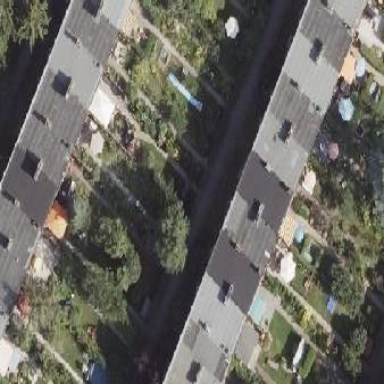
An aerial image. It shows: Residential garden area classified as leisure land.